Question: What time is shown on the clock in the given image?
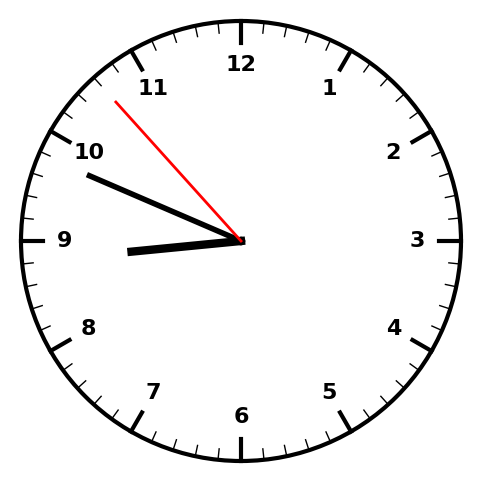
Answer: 08:48:53